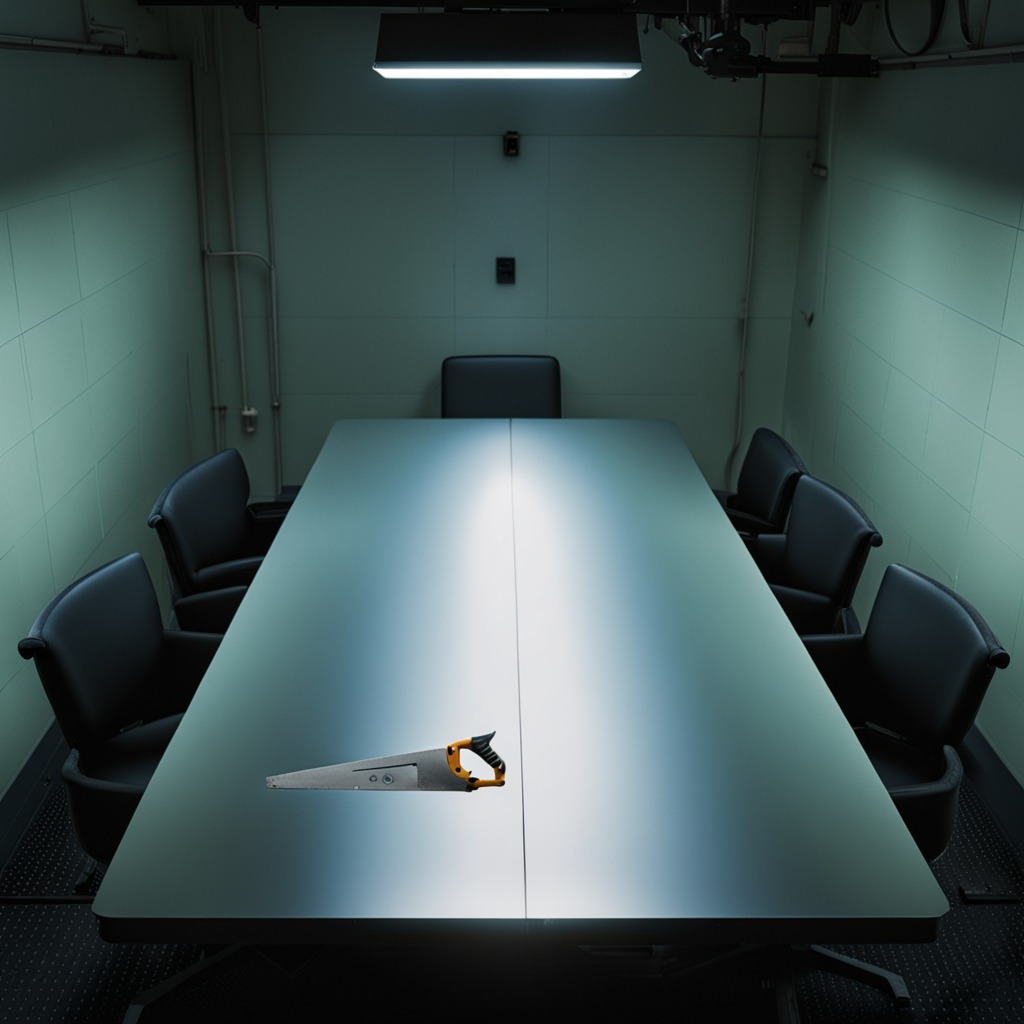
A metal saw is lying on the table in a railway signal maintenance room.